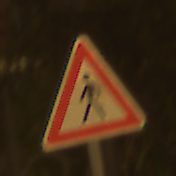
Verkehrszeichen: FussgaengerRechts
Umgebung: Outdoor, Urban
Tageszeit: Night
Wetter: Clear
Licht: Artificial
Jahreszeit: NotSpecified
Kontrast: HighContrast